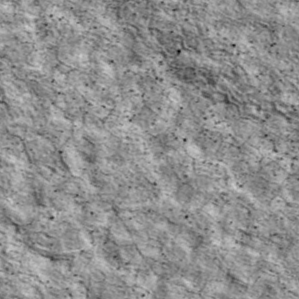
Label: non_frost